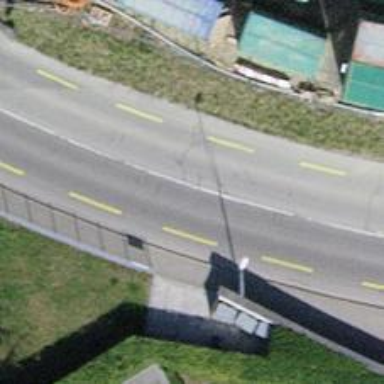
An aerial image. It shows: Tertiary road with asphalt surface and designated cycle lane.